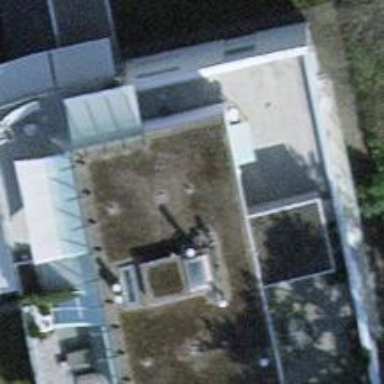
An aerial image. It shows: Balcony as part of building.